Field crop: maize
Growth stage: 2
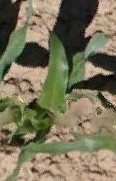
Species: maize